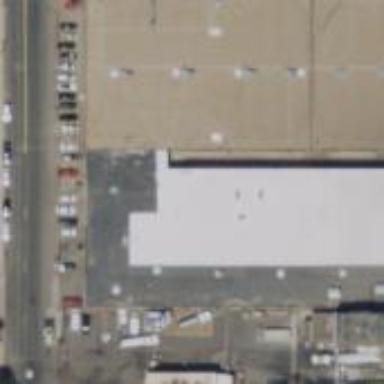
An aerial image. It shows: Commercial building.